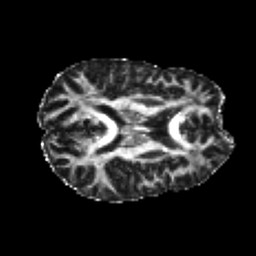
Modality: FA
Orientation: axial
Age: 25
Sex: male
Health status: healthy
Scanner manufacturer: philips
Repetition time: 7.386 s
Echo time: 0.08599 s